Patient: sex M, age 62
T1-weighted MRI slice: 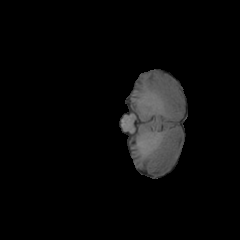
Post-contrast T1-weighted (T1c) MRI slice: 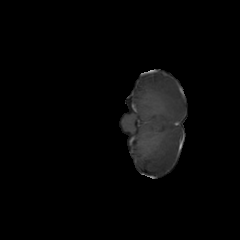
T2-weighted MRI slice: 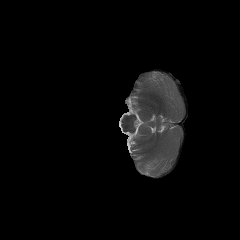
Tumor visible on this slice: no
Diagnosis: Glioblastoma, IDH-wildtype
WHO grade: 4